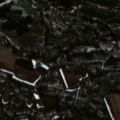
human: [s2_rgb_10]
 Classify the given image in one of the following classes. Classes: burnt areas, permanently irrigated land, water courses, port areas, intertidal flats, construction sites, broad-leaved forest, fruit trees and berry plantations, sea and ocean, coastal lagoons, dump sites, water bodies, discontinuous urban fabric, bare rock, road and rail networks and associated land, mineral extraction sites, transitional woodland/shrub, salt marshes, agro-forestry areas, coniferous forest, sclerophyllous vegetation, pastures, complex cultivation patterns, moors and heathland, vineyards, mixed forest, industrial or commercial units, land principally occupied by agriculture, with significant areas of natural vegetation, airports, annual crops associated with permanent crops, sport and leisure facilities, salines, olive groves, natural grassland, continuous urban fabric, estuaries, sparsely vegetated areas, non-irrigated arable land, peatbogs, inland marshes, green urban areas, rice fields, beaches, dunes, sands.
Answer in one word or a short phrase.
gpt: coniferous forest, mixed forest, transitional woodland/shrub, peatbogs